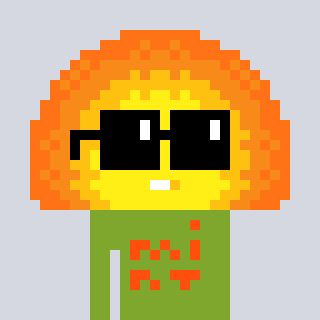
a pixel art character with square black sunglasses, a sunset-shaped head and a slimegreen-colored body on a cool background